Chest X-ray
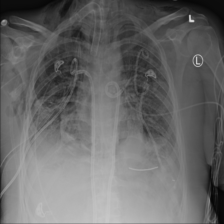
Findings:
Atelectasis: negative
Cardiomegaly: negative
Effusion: negative
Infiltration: positive
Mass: negative
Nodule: negative
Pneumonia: negative
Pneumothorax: negative
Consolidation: negative
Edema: negative
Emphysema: positive
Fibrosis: negative
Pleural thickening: negative
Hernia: negative